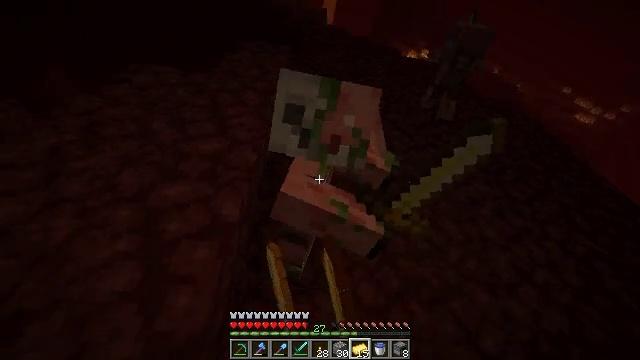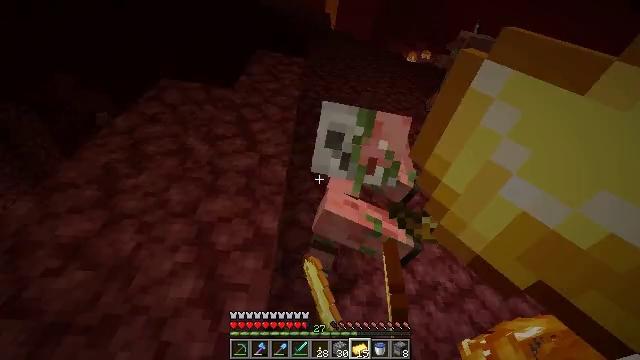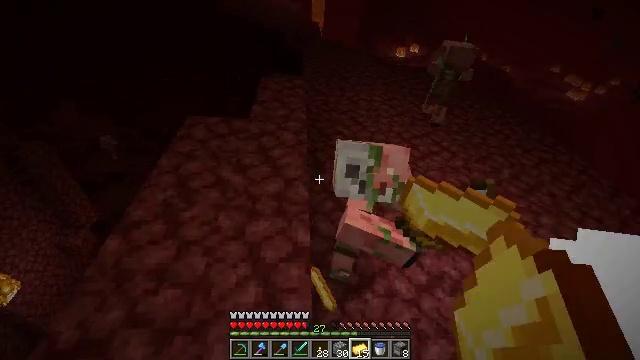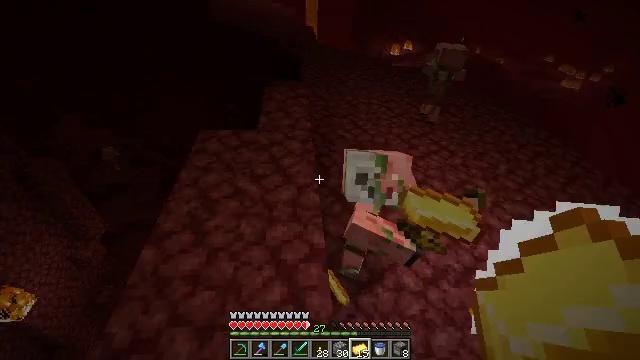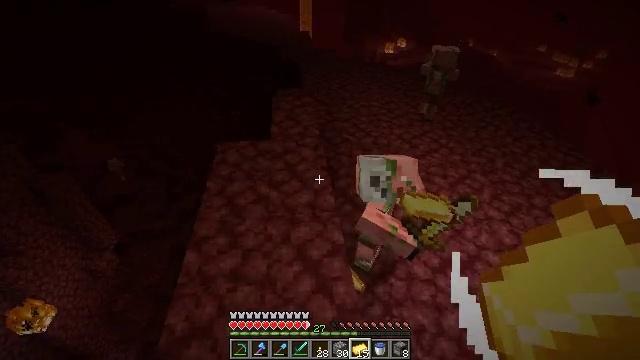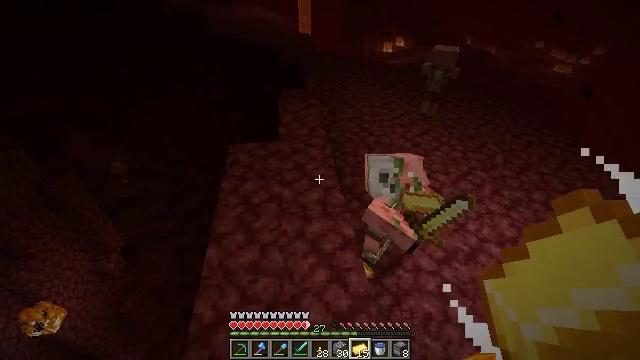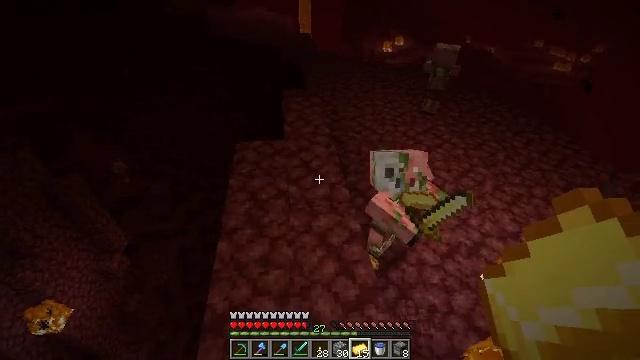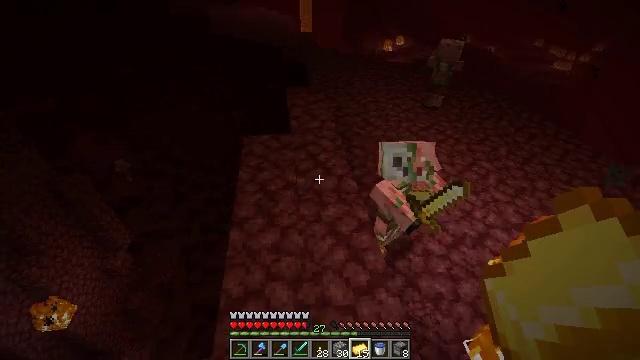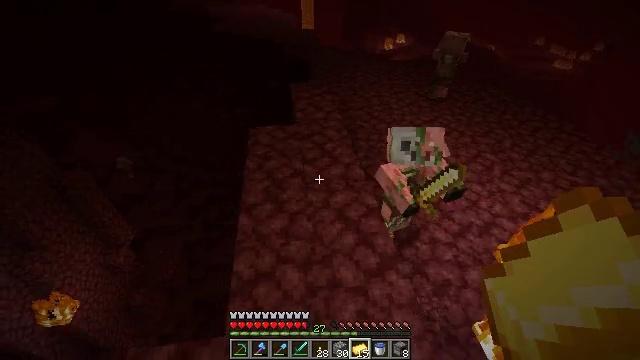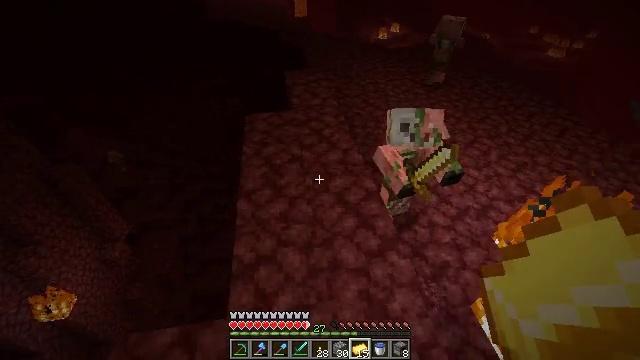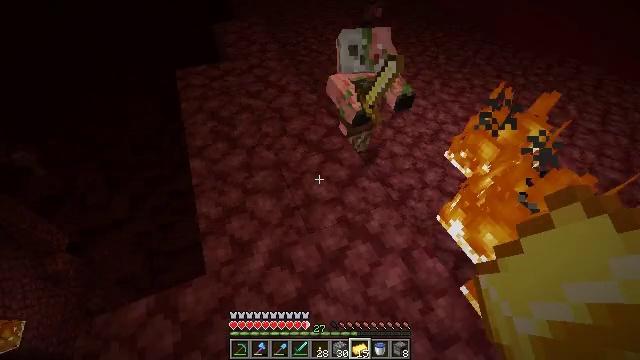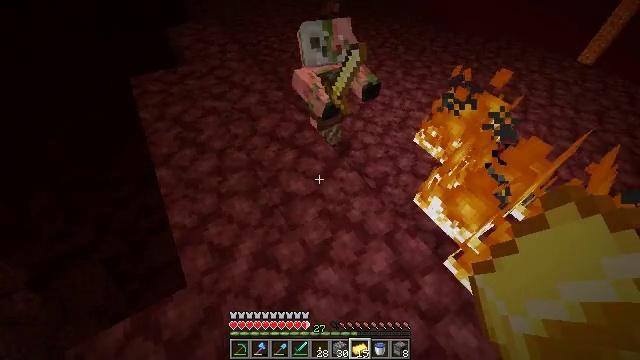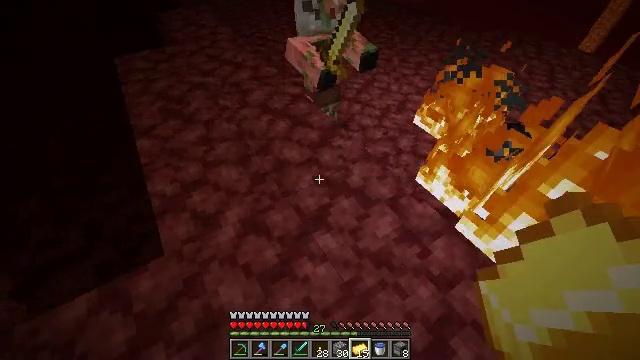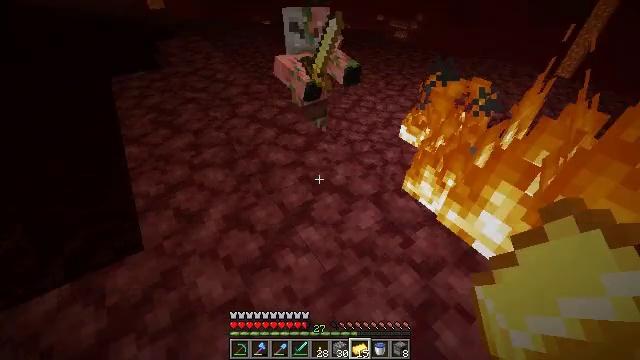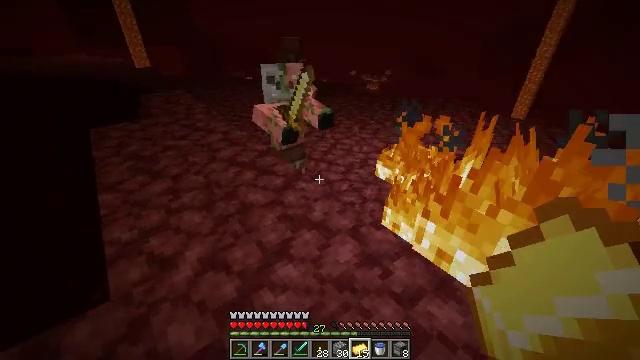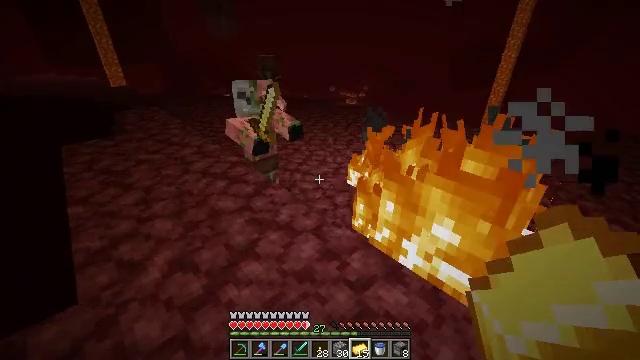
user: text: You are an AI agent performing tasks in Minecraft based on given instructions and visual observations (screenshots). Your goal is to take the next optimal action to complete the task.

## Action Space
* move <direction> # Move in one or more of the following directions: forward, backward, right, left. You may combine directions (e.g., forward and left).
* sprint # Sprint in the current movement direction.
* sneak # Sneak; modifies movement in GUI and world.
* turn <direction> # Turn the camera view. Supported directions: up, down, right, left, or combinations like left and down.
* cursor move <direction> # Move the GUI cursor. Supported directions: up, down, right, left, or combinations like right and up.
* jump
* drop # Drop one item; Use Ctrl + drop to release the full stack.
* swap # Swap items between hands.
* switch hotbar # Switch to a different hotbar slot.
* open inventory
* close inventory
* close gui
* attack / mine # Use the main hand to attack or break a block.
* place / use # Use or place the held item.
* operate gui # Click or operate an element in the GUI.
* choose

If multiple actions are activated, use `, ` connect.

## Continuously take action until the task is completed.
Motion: motion action
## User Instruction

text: Use a pickaxe to mine the bone block.
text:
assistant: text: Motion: no_op
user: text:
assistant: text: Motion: no_op
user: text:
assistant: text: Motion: no_op
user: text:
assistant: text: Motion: no_op
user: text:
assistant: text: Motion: no_op
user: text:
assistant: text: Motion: no_op
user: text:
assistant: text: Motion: no_op
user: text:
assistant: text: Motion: no_op
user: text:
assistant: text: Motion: turn right and down
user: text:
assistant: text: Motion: move right, turn right and down
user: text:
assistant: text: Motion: move back and move right, turn right
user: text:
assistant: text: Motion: move back and move right, turn right and up
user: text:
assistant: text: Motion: move back and move right, turn right and up
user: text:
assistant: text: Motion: move back and move right, turn right and up
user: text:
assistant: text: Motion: move back and move right, turn right and up
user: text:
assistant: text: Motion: move back and move right
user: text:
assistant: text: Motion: move back and move right
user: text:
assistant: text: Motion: move back and move right
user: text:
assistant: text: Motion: move back and move right
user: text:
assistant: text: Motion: move back and move right
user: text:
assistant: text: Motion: move back and move right
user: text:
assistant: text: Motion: move back and move right
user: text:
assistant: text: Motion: move back and move right, turn right and up
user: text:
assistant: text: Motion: move back and move right
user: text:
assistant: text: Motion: move back
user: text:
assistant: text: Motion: move back
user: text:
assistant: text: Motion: move back and move left
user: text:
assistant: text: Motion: move left
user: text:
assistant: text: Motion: move left
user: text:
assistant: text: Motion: move left